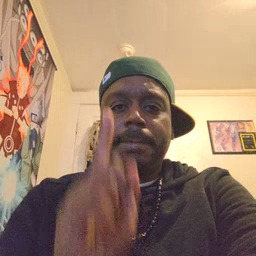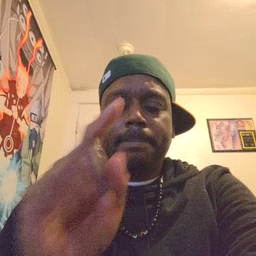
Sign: up